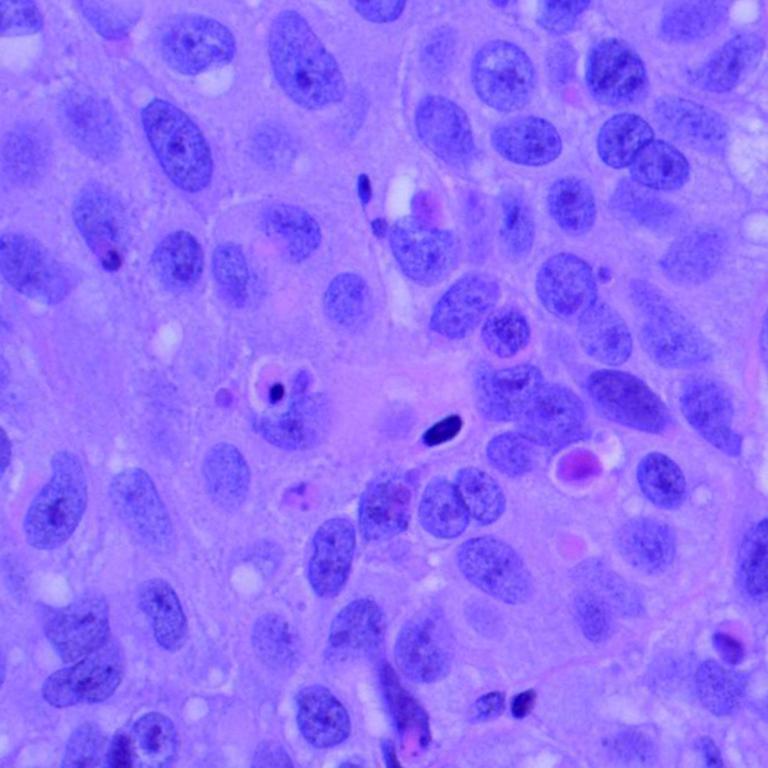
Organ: lung
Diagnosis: squamous carcinomas